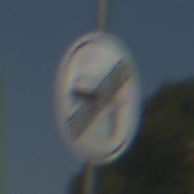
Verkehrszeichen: EndeVerbotUeberholenEinspurigeFahrzeuge
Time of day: MorningAfternoon
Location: Outdoor (Suburban)
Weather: Clear
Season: NotSpecified
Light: Natural